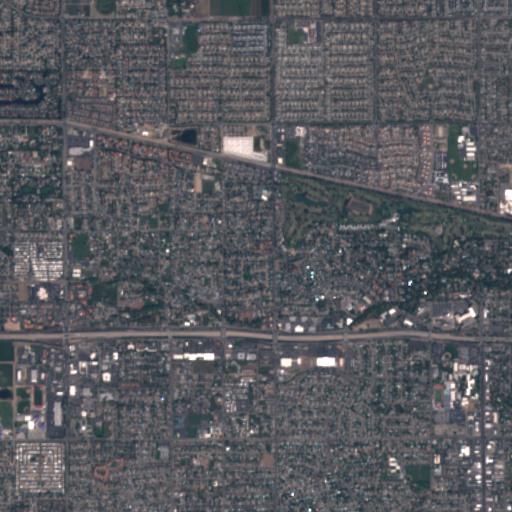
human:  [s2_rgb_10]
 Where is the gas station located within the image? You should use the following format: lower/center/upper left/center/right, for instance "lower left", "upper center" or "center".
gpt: The gas station is located in the lower center of the image.
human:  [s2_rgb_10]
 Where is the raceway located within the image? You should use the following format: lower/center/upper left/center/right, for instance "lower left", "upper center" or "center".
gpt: The raceway is located in the lower left of the image.
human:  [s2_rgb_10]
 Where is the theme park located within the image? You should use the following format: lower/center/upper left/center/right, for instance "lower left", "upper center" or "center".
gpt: The theme park is located in the lower left of the image.
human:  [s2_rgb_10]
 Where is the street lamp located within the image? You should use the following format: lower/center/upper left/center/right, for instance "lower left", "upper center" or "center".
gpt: The street lamp is located in the lower left of the image.
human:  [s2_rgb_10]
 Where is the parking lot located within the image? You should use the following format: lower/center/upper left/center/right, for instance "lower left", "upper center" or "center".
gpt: There is no parking lot in the image.